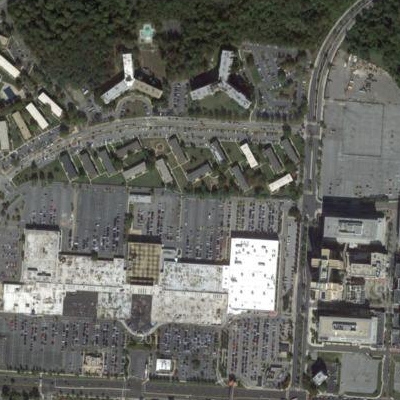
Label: Parking